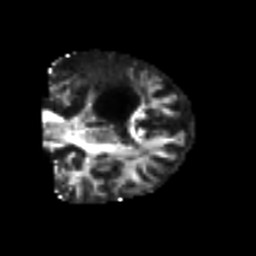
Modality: FA
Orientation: coronal
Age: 45
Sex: male
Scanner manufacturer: siemens
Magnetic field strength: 3 T
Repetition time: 4.999 s
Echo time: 0.07946 s